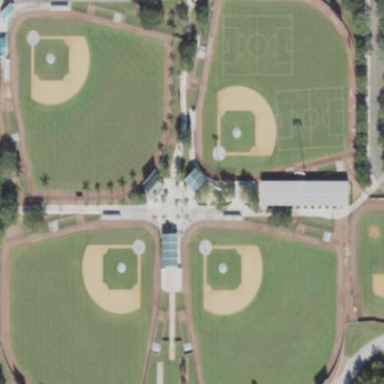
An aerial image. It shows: Baseball pitch for leisure and sports activities.